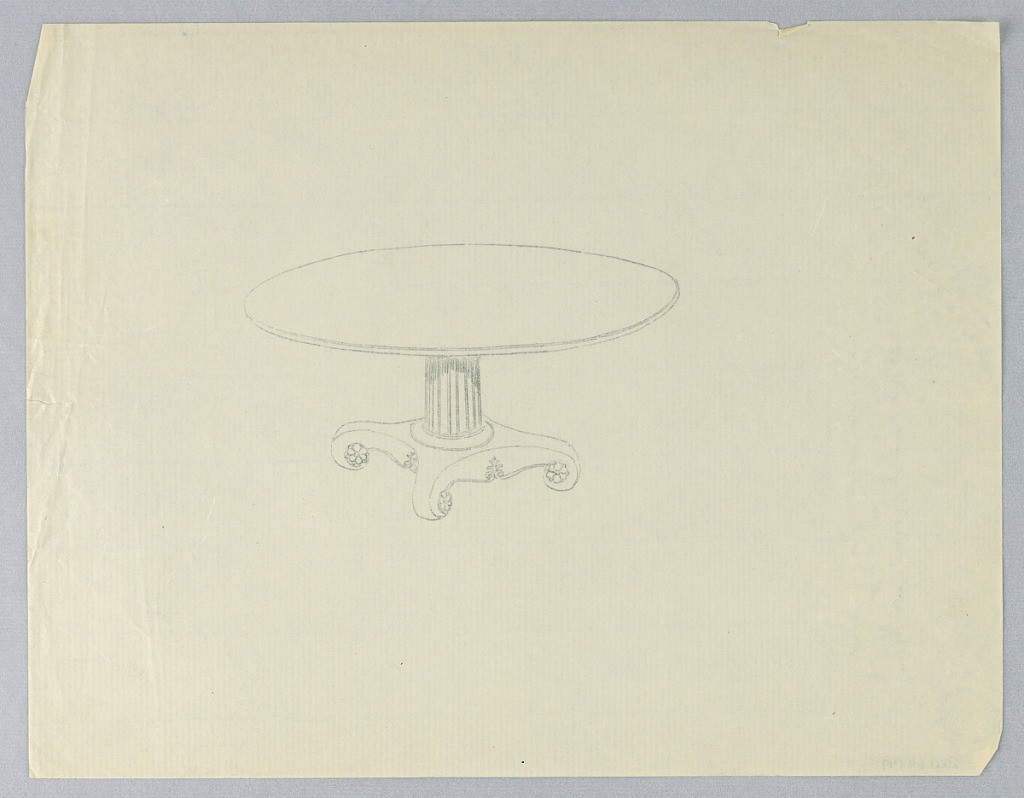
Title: Design for a Round Dining Table on Scroll-Like Feet
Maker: A.N. Davenport Co.
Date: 1900–05
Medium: Graphite on thin cream paper
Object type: Drawing
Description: Thin round molded top raised on fluted columnar support with concentric molding at bottom, sitting atop molded "X"-shaped base terminating in 4 scroll-like feet with carved floral rosettes.